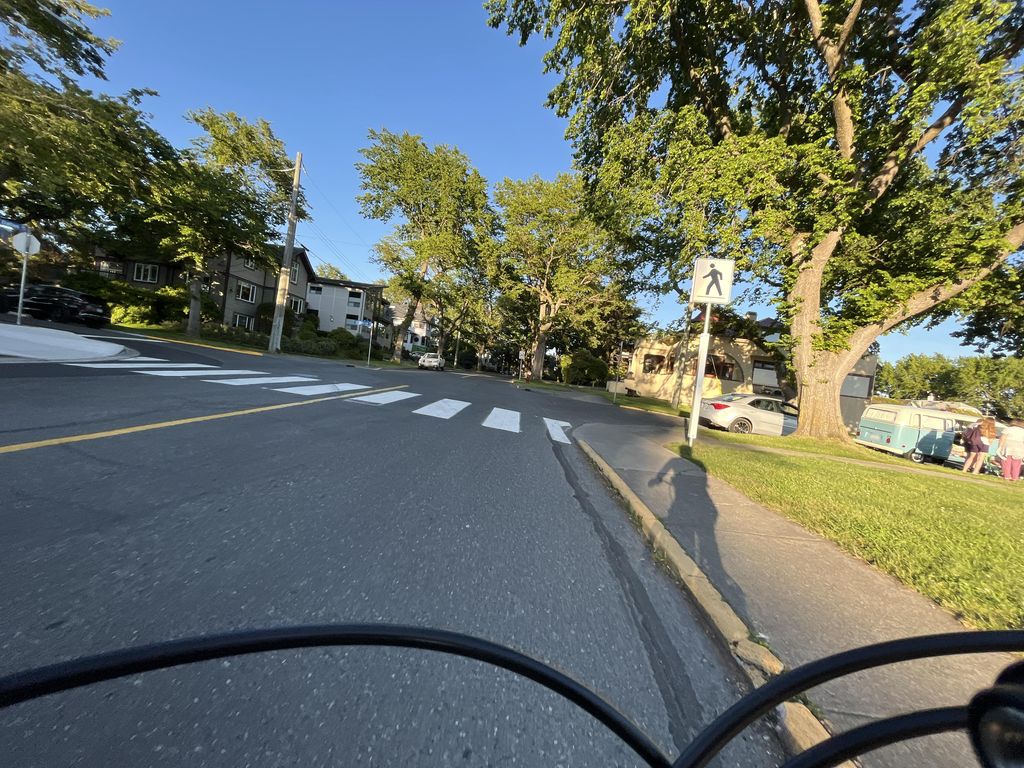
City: victoria